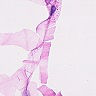
Metastatic tissue present: no